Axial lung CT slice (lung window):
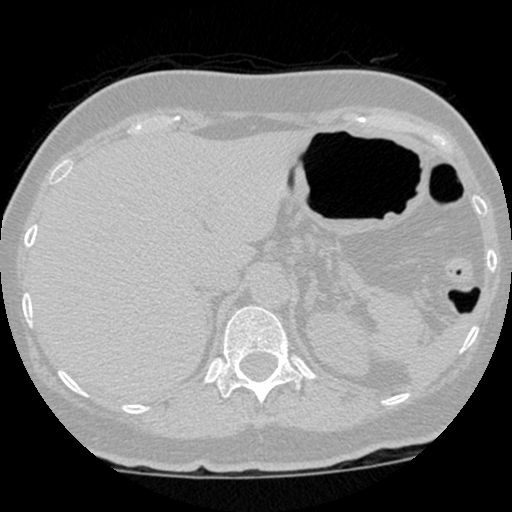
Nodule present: no